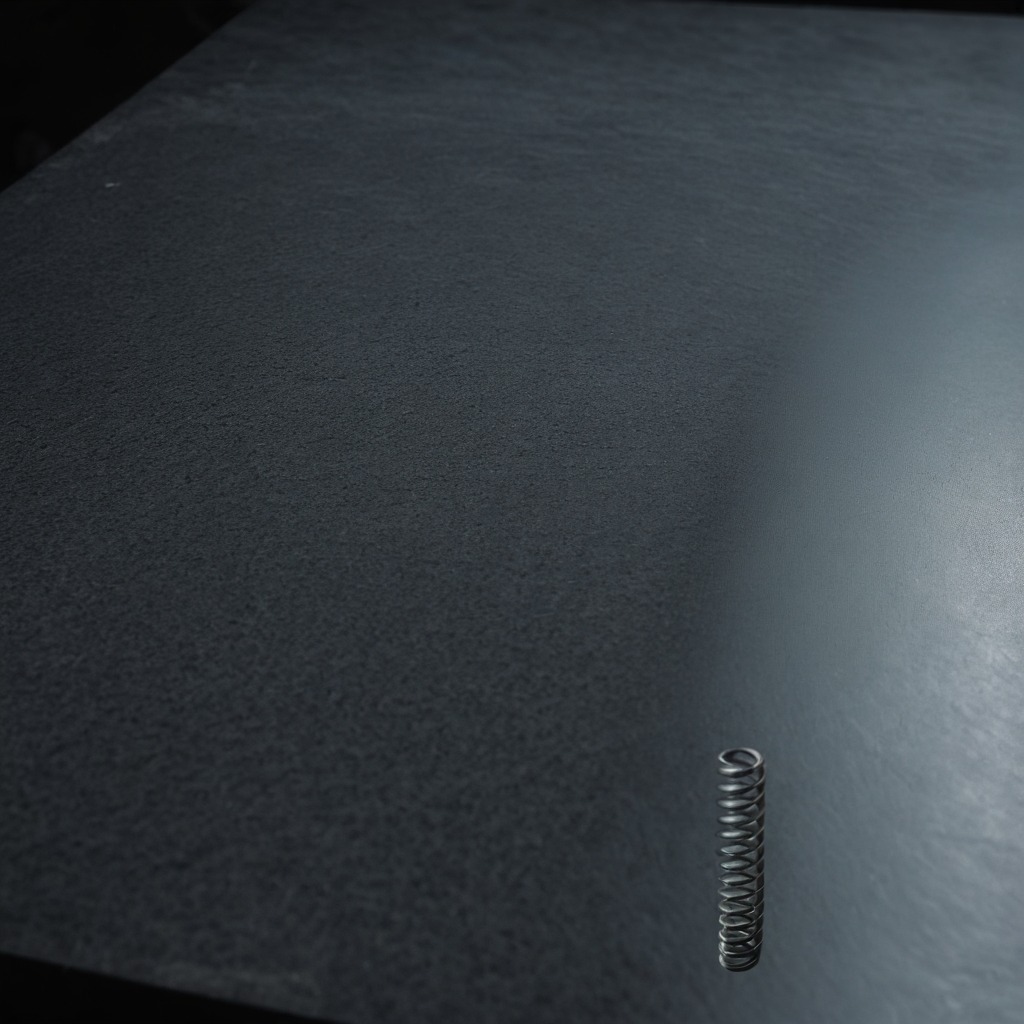
A coiled metal spring is lying on the clean granite table inside a workshop at night.